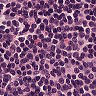
Metastatic tissue present: no